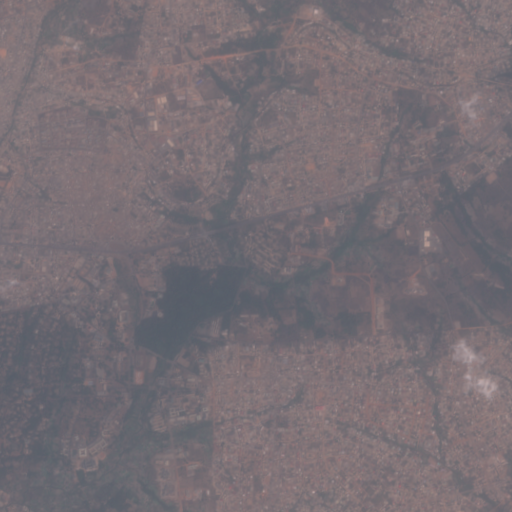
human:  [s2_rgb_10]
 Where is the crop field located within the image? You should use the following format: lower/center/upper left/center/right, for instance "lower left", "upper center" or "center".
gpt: The crop field is located in the lower left of the image.
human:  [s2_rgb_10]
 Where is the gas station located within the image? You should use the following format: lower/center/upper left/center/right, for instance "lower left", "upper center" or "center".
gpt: The gas station is located in the upper left of the image.
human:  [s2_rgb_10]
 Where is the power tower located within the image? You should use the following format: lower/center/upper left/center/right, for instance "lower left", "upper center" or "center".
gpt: The power tower is located in the lower right of the image.
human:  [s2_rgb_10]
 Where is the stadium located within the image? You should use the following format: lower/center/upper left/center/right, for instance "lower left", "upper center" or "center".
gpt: The stadium is located in the lower left of the image.
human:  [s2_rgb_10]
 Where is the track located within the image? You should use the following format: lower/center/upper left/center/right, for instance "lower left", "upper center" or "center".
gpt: The track is located in the lower left of the image.
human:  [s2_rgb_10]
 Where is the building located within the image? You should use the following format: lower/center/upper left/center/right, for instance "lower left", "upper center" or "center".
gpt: There is no building in the image.